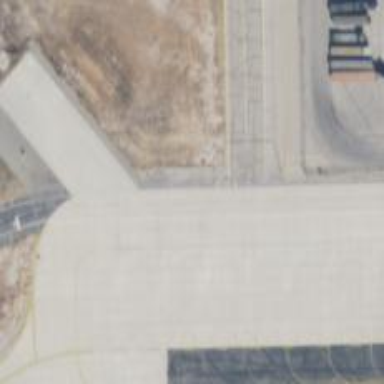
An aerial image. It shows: View of taxiway at the airport.